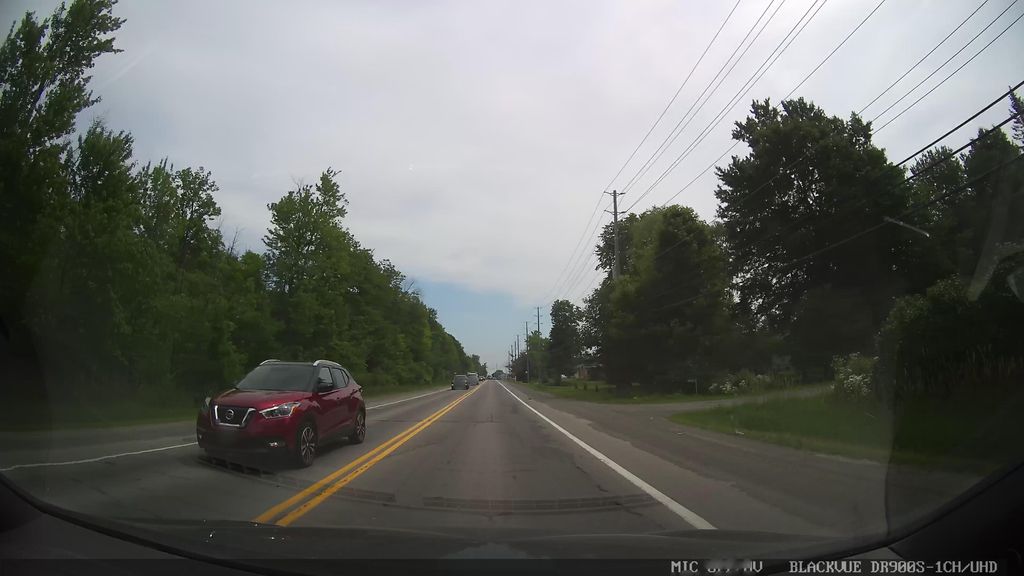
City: ottawa-gatineau